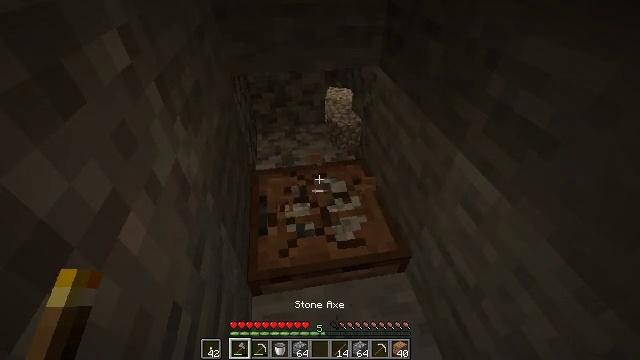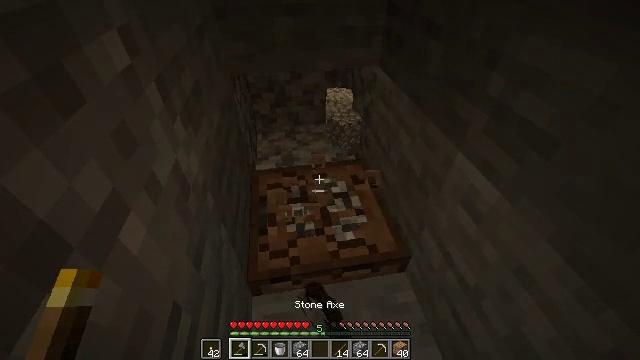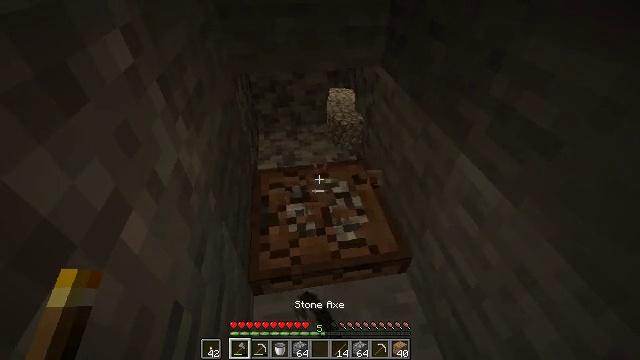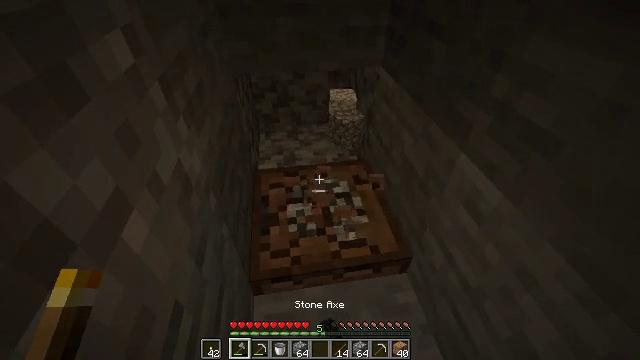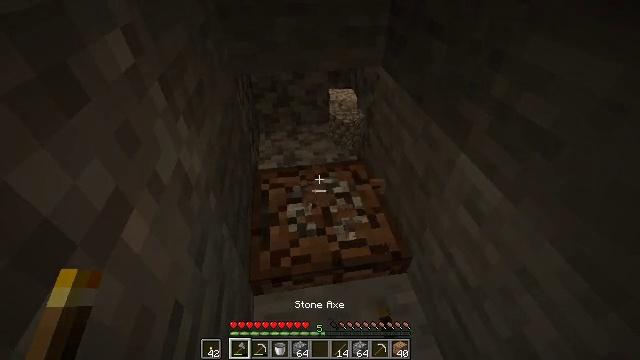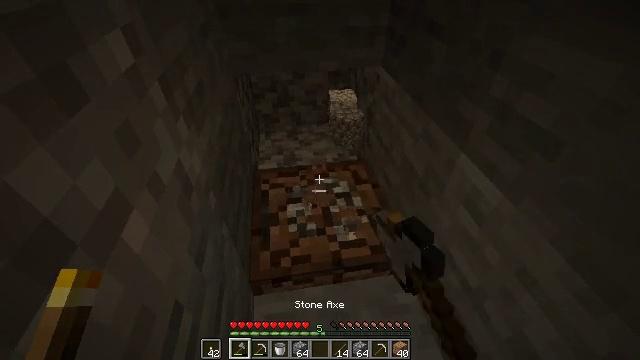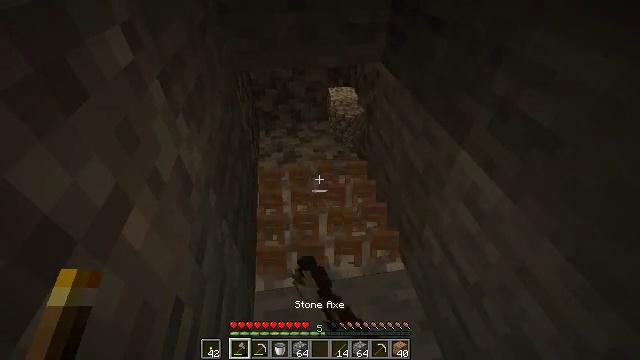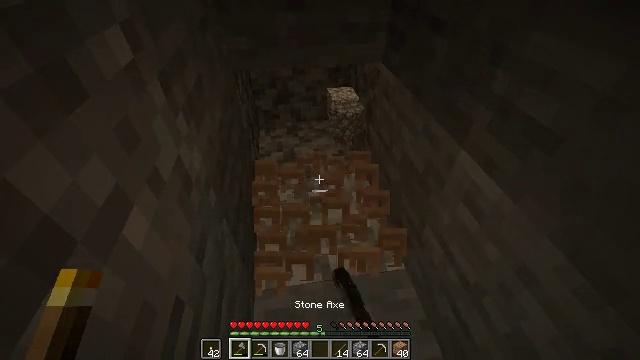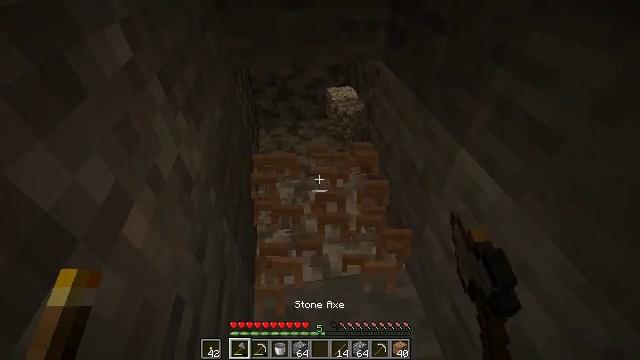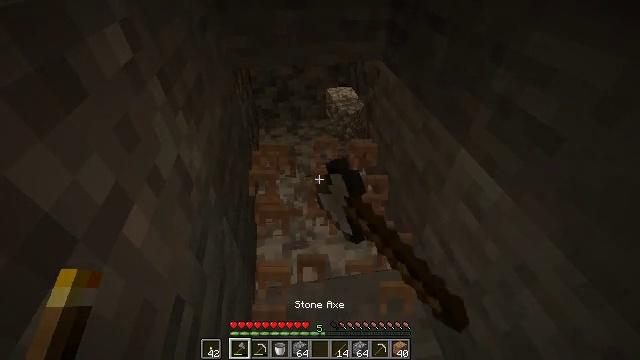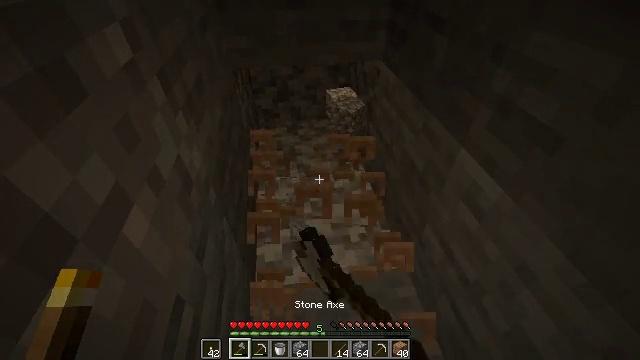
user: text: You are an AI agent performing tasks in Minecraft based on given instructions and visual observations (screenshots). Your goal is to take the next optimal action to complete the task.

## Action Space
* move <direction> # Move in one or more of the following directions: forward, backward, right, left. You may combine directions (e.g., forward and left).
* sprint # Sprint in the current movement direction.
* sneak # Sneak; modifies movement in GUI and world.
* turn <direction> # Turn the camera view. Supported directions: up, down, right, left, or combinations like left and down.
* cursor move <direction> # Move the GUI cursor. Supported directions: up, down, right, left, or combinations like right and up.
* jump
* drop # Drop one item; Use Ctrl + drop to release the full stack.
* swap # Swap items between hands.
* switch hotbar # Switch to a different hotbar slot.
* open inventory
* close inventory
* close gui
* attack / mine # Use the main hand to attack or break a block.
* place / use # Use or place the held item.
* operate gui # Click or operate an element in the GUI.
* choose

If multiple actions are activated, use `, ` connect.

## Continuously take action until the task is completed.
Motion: motion action
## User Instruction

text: Attack the jungle trapdoor to recycle it.
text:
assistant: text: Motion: attack / mine
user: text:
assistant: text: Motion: attack / mine
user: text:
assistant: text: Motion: attack / mine
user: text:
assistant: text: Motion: attack / mine
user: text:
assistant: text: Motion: attack / mine
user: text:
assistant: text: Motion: attack / mine
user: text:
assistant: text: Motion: attack / mine
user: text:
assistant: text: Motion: attack / mine
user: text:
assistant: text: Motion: attack / mine
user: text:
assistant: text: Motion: attack / mine
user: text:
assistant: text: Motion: attack / mine